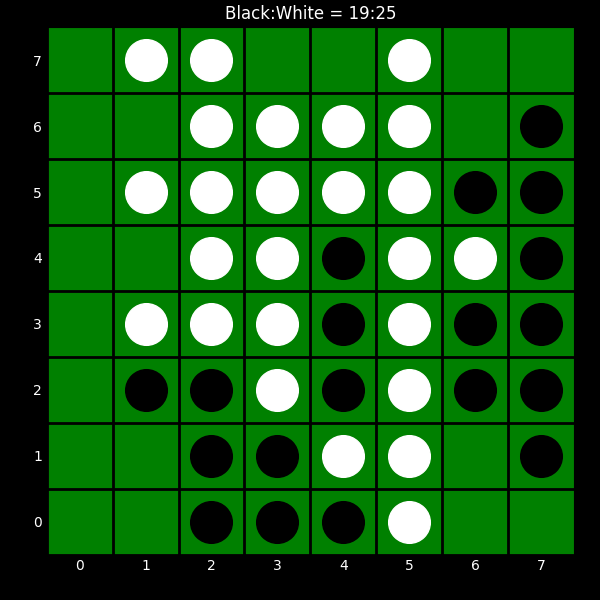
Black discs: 19
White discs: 25